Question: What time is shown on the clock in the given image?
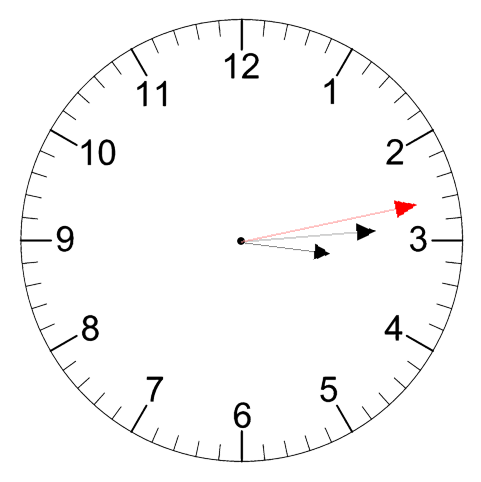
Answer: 03:14:13